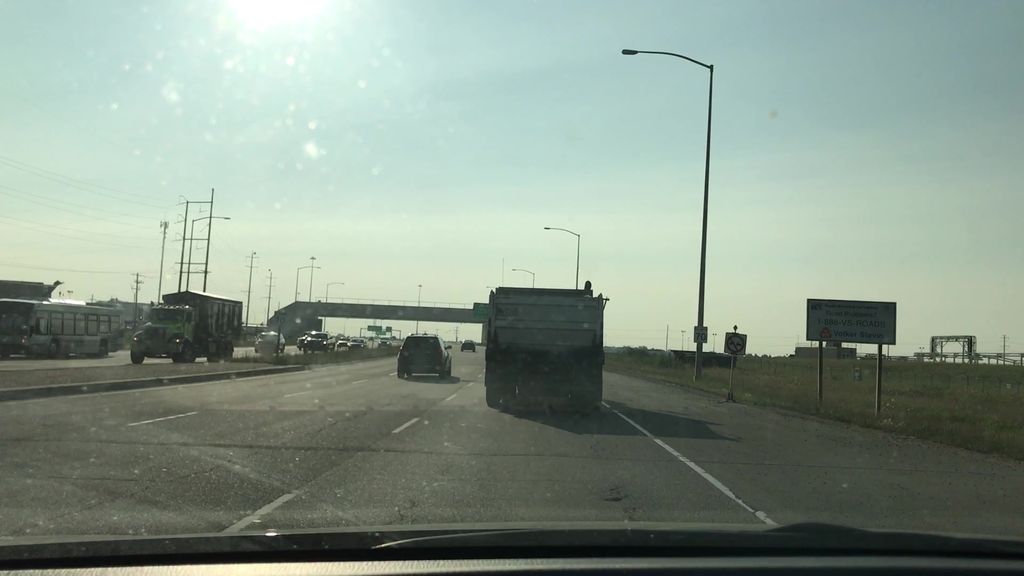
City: edmonton